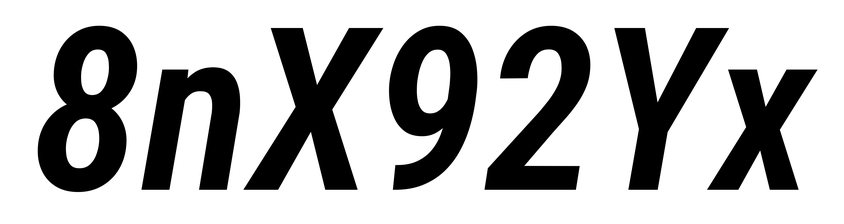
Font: Roboto-Italic_Condensed_SemiBold_Italic